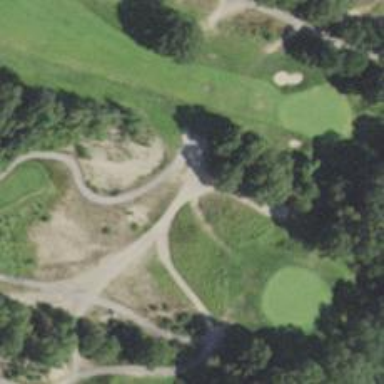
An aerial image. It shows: Path for both road and golf.